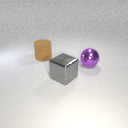
large gray metal cube to the left of large purple metal sphere